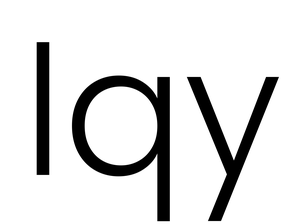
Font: Poppins-Light